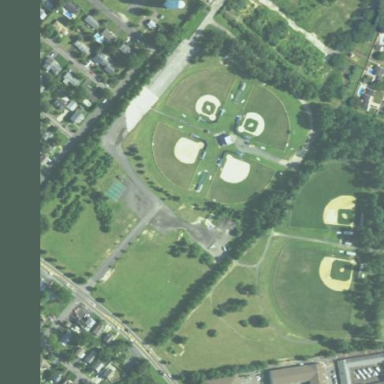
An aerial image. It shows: Recreation ground designated for leisure land use.